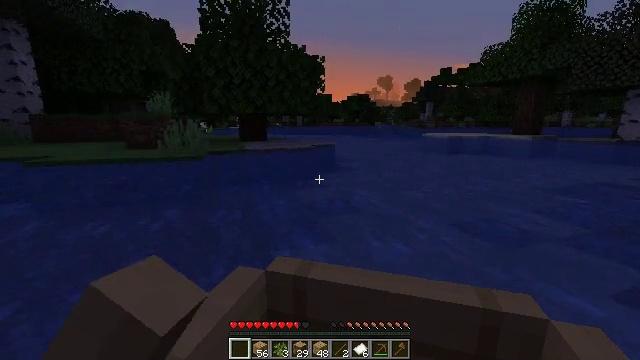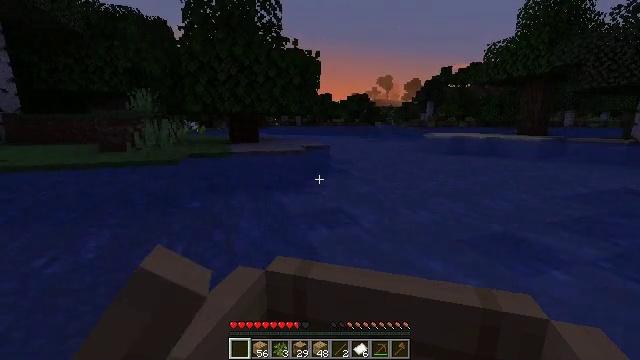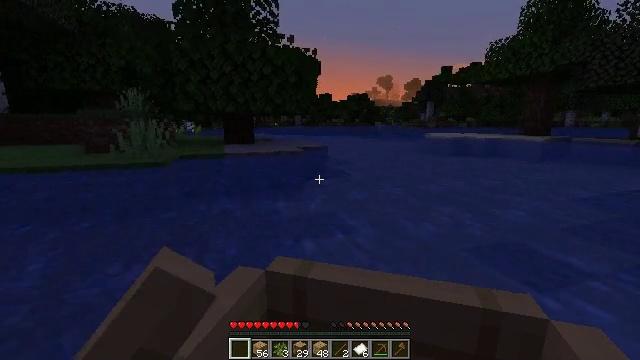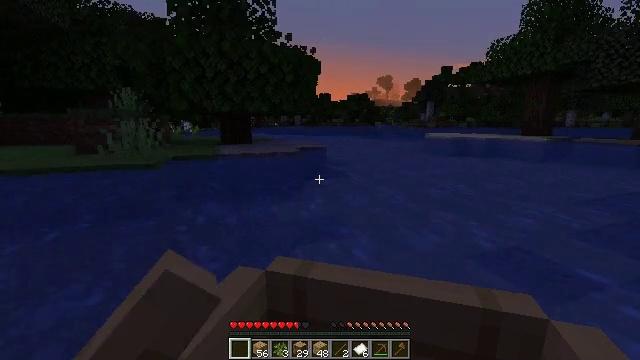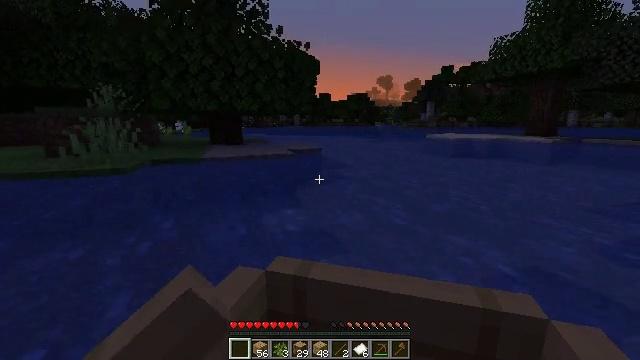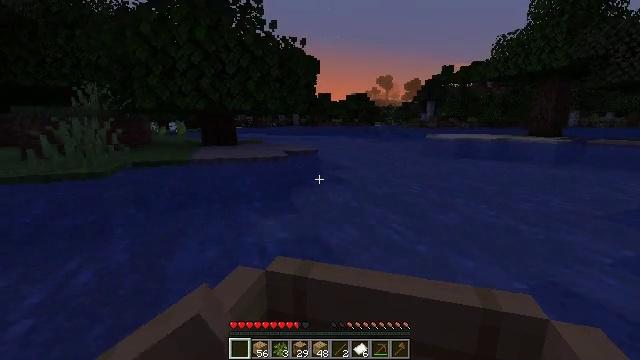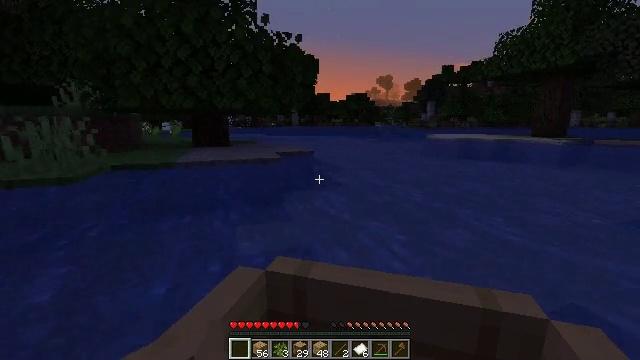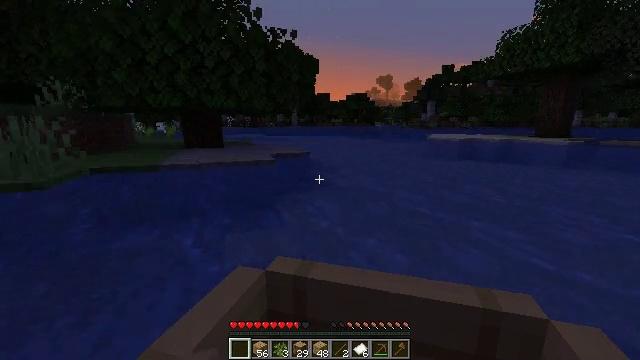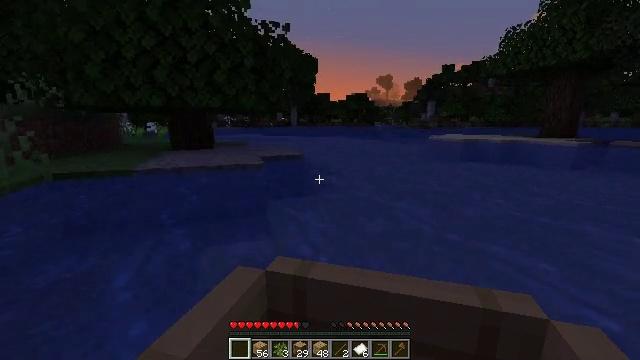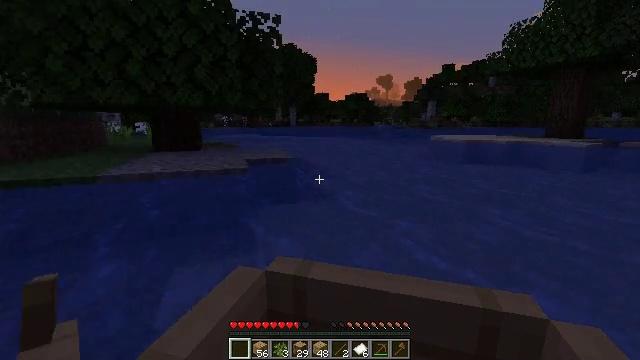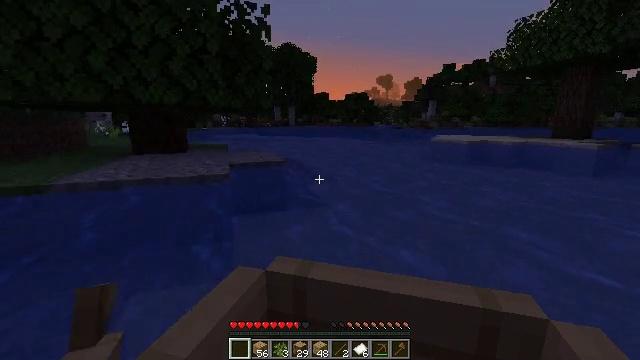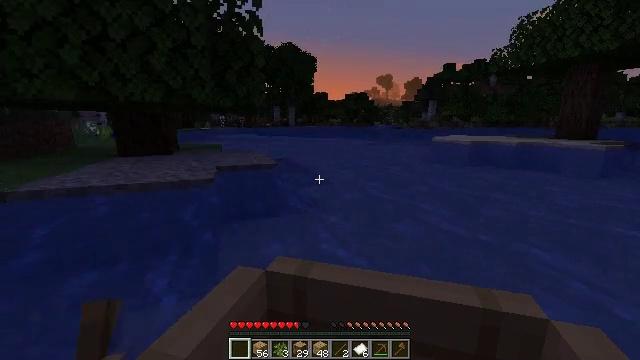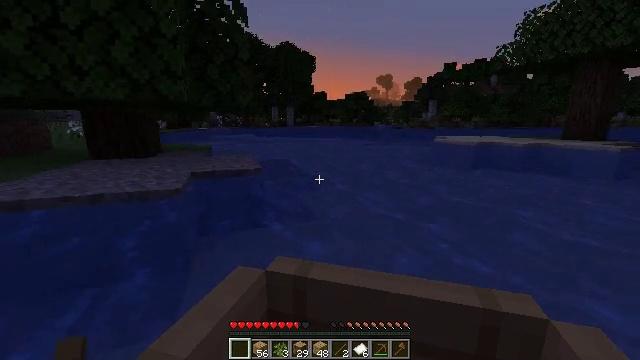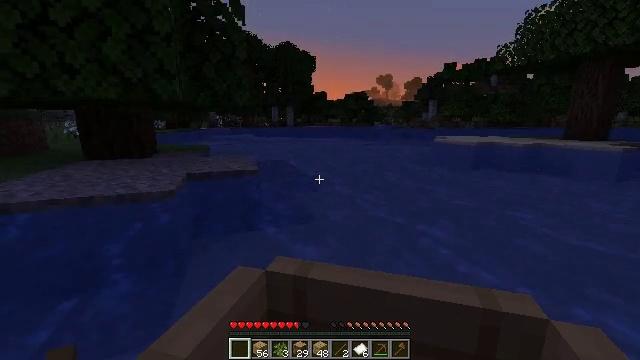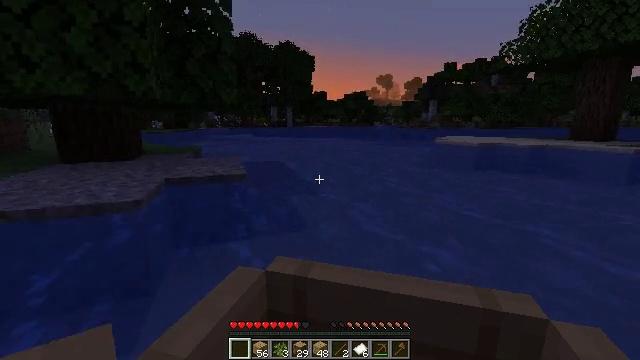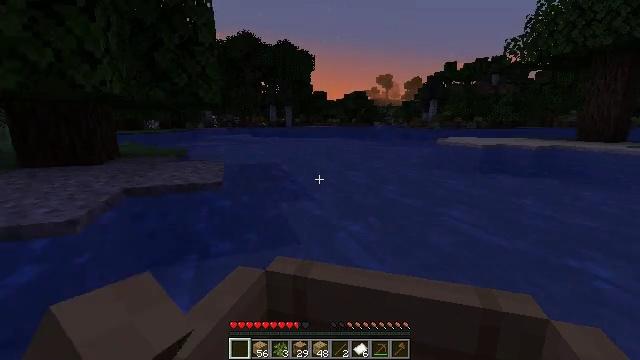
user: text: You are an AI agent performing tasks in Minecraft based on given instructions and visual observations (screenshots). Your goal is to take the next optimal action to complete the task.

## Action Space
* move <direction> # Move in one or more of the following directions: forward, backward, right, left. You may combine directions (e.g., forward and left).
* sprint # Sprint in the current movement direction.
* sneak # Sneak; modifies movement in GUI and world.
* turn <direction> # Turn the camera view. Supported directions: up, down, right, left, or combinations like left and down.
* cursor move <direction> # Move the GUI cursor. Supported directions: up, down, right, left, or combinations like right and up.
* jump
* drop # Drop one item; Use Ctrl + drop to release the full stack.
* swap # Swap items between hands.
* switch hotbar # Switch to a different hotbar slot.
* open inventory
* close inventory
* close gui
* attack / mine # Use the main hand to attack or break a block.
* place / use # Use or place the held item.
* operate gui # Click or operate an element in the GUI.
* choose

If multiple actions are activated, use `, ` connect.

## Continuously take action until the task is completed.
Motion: motion action
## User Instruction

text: Mine tall seagrass from underwater.
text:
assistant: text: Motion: move forward
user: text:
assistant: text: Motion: move forward
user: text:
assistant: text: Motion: move forward
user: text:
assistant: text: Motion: move forward
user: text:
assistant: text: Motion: move forward
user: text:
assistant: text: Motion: move forward
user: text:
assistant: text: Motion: move forward
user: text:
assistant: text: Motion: move forward
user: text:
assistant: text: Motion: move forward
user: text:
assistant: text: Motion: move forward
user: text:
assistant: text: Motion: move forward
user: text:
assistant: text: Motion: move forward
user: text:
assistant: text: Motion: move forward
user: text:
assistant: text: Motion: move forward
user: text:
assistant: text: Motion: move forward and move left
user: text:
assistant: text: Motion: move forward and move left
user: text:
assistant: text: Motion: move forward and move left
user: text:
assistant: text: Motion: move forward and move left
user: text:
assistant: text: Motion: move forward and move left
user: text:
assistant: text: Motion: move forward and move left
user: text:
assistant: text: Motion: move forward
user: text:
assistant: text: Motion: move forward
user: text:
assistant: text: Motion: move forward
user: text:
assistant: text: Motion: move forward
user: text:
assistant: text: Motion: move forward
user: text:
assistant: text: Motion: move forward
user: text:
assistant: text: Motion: move forward
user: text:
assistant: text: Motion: move forward
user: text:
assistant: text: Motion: move forward
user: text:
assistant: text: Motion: move forward